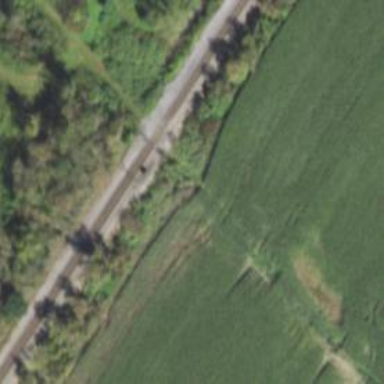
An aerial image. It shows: Level crossing along the railway.